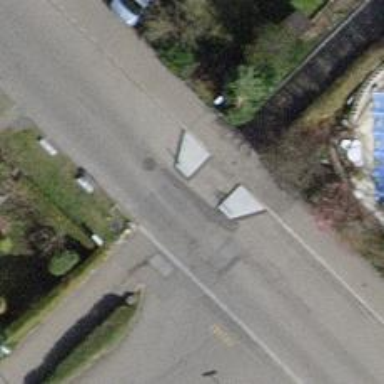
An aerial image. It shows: Set of steps on the road.